RGB frame:
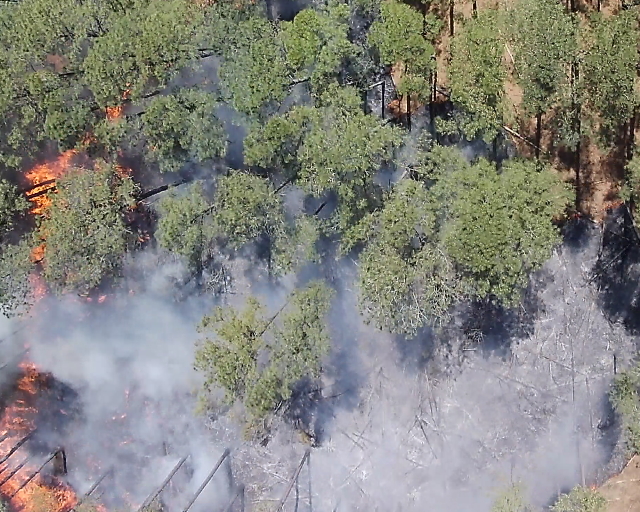
Thermal frame:
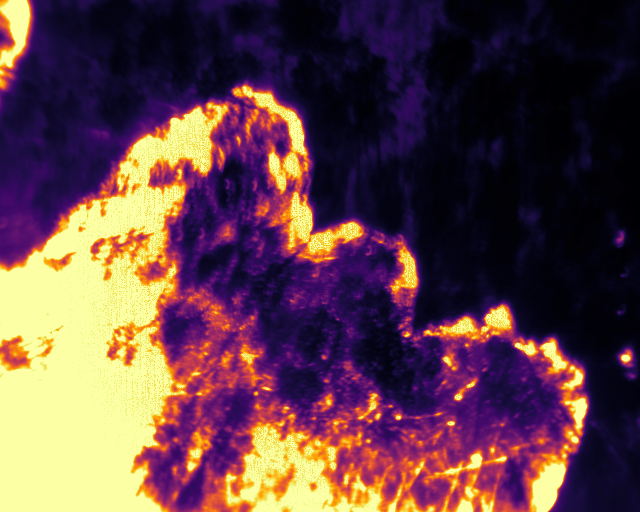
Captured: 2026-02-27 02:36:14
Pixels at or above 80 °C: 123367 (fraction of frame: 0.3765)